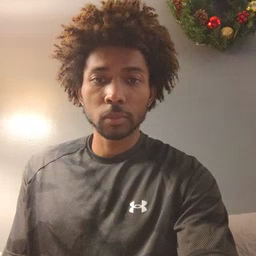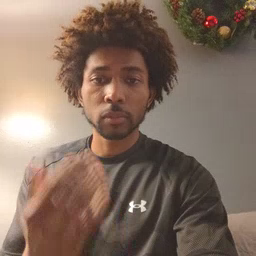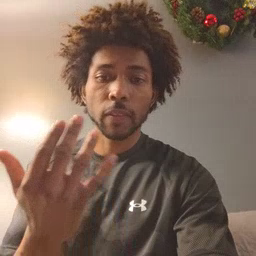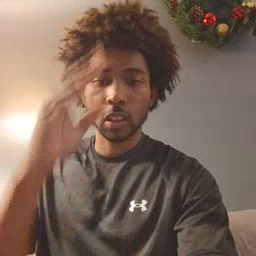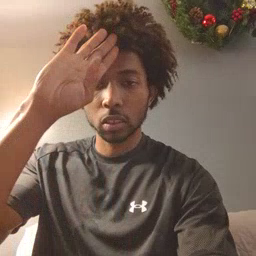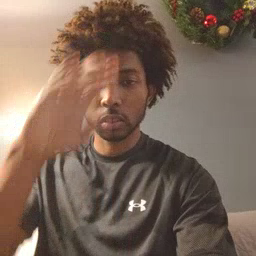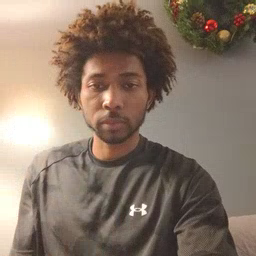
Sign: fireman